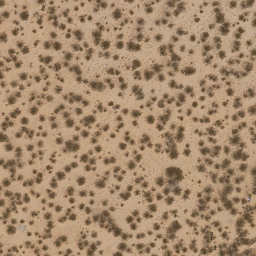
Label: chaparral